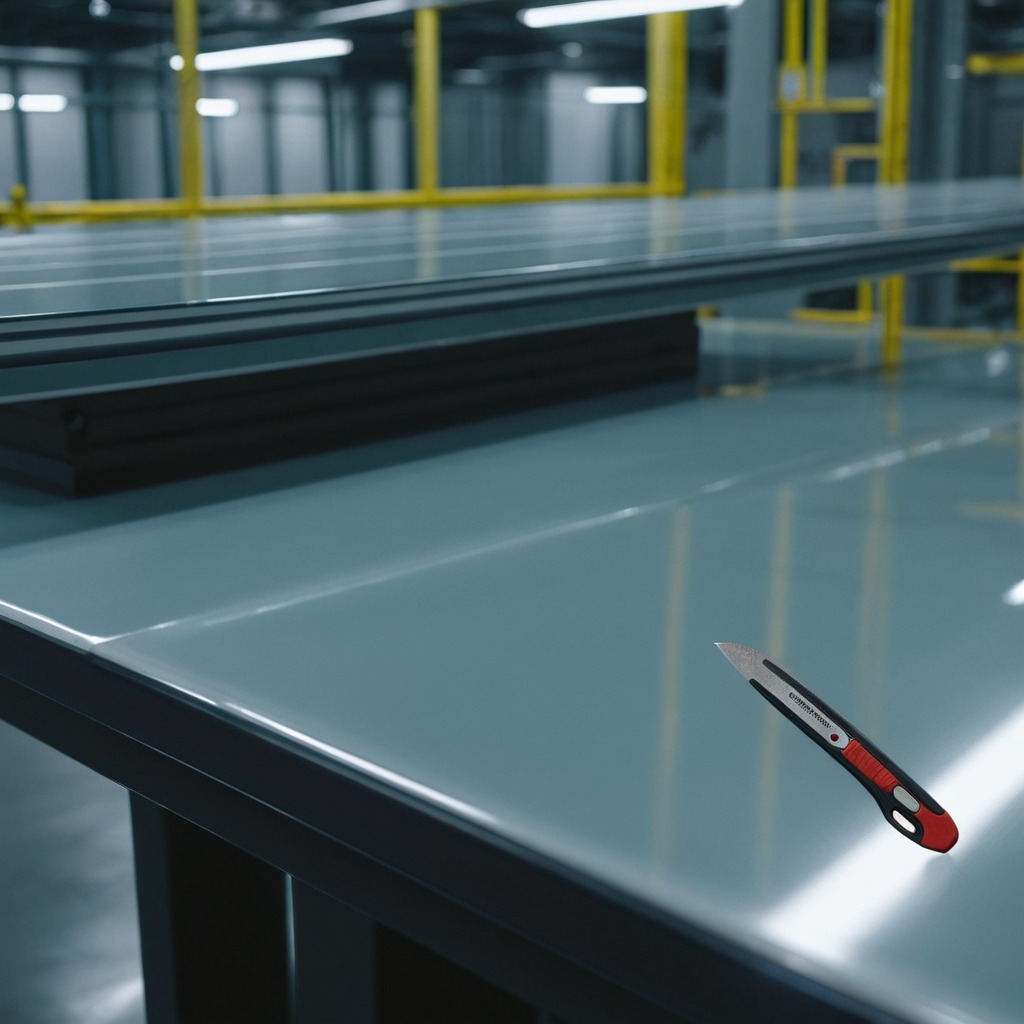
A utility knife is lying on a table in the ship maintenance bay.